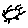
Label: sun